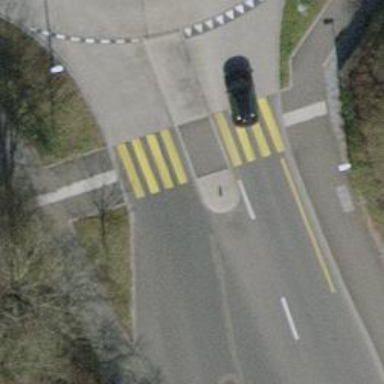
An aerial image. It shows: Kerb serving as barrier.